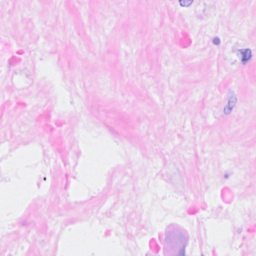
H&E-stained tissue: Breast